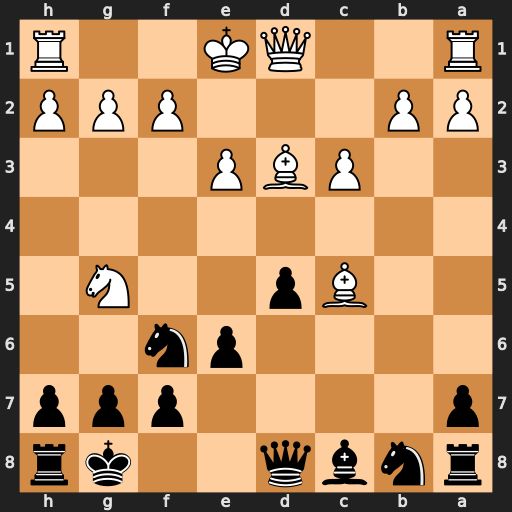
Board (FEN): rnbq2kr/p4ppp/4pn2/2Bp2N1/8/2PBP3/PP3PPP/R2QK2R
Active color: b
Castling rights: KQ
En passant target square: -
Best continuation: Nfd7 Nxe6 fxe6